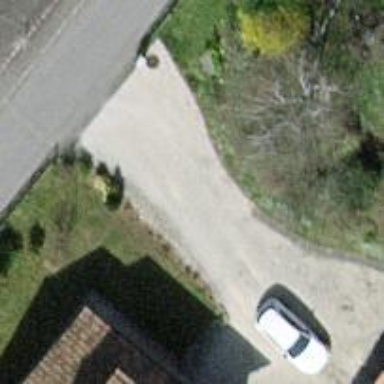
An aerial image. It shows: Service road with fine gravel surface.